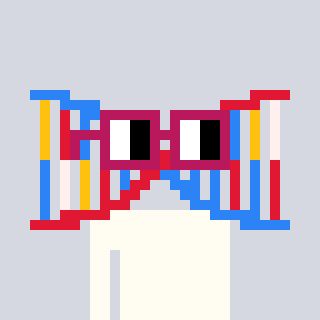
a pixel art character with square dark red glasses, a dna-shaped head and a darkbrown-colored body on a cool background